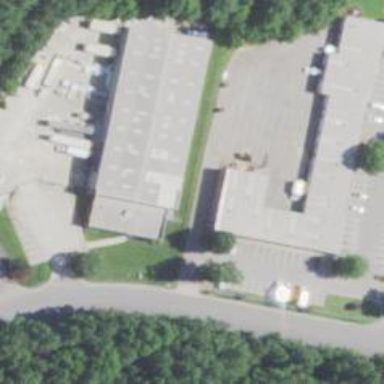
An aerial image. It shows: Commercial building.